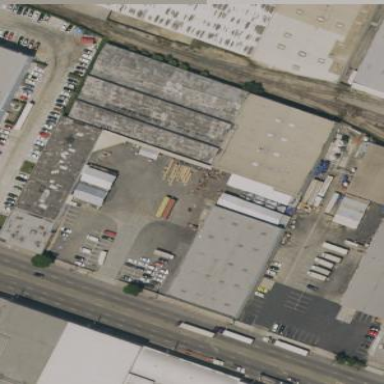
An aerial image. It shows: Warehouse building.